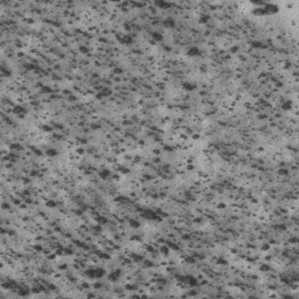
Label: frost